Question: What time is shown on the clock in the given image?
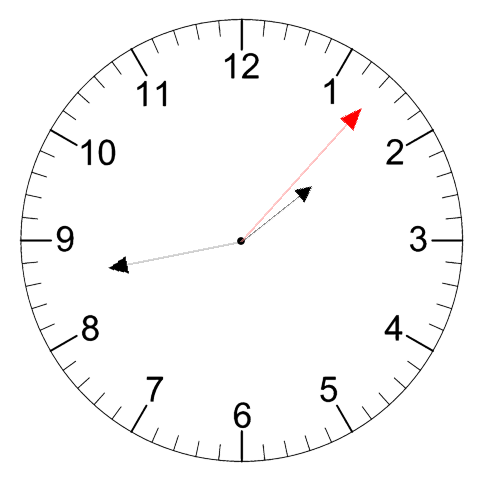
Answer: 01:43:07